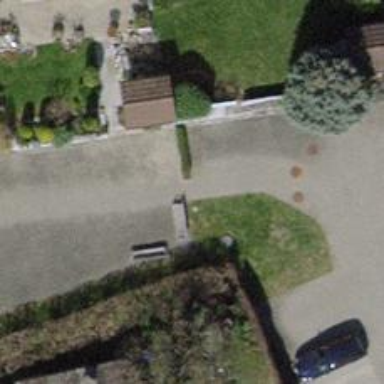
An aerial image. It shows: Brown bench in the vicinity.